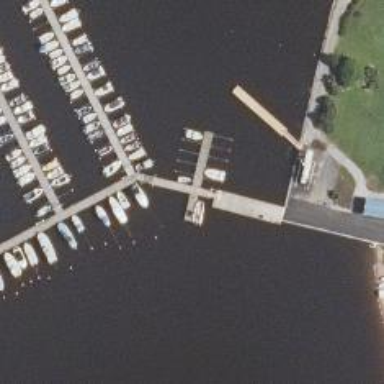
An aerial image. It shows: Man-made pier.